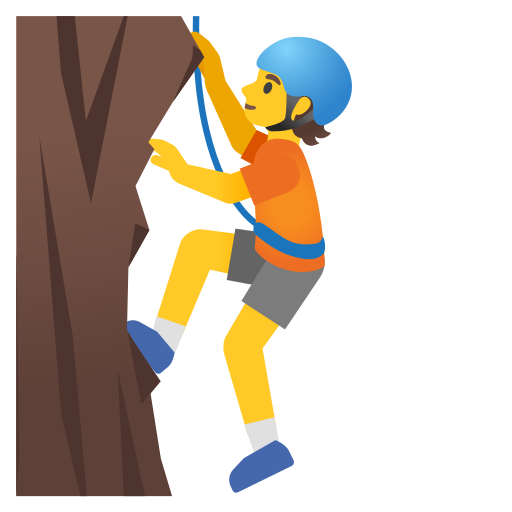
Emoji: 🧗